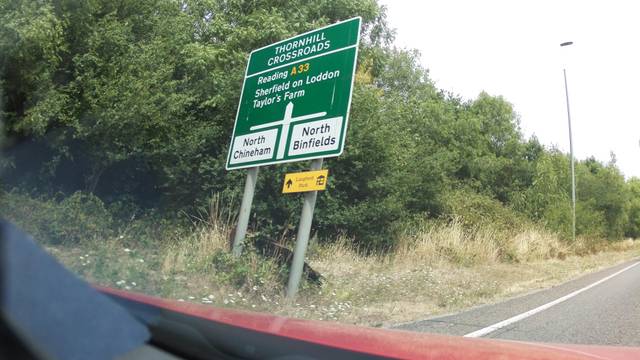
Region: United Kingdom
Coordinates: 51.288, -1.056